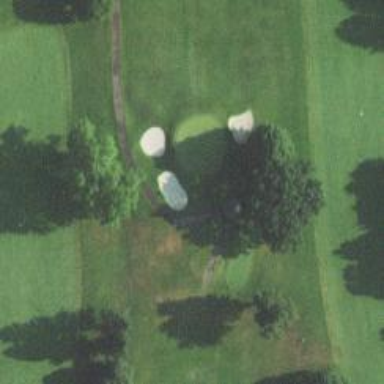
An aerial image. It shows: Golf hole.